Breast ultrasound image
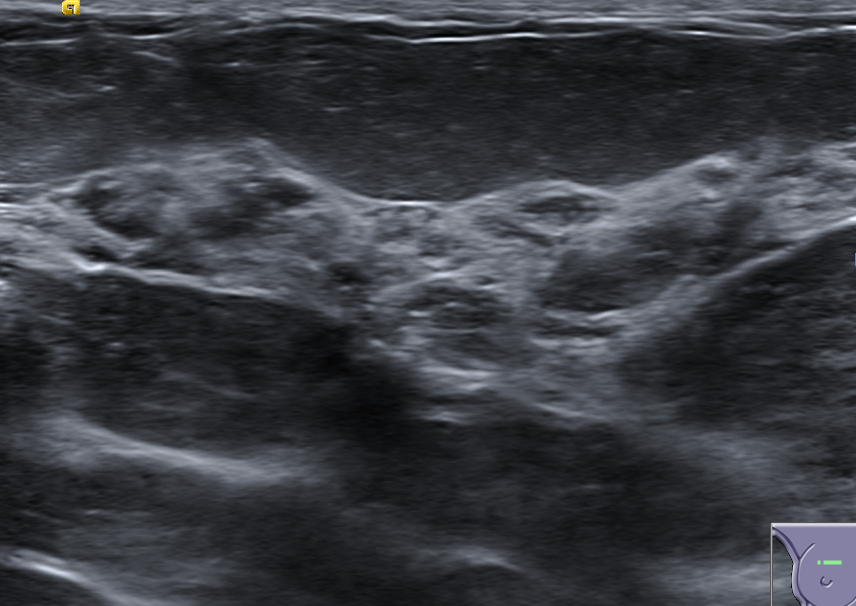
Diagnosis: normal